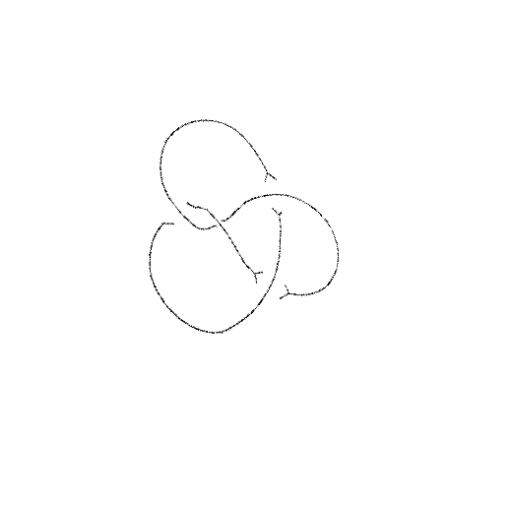
Crossing number: 4